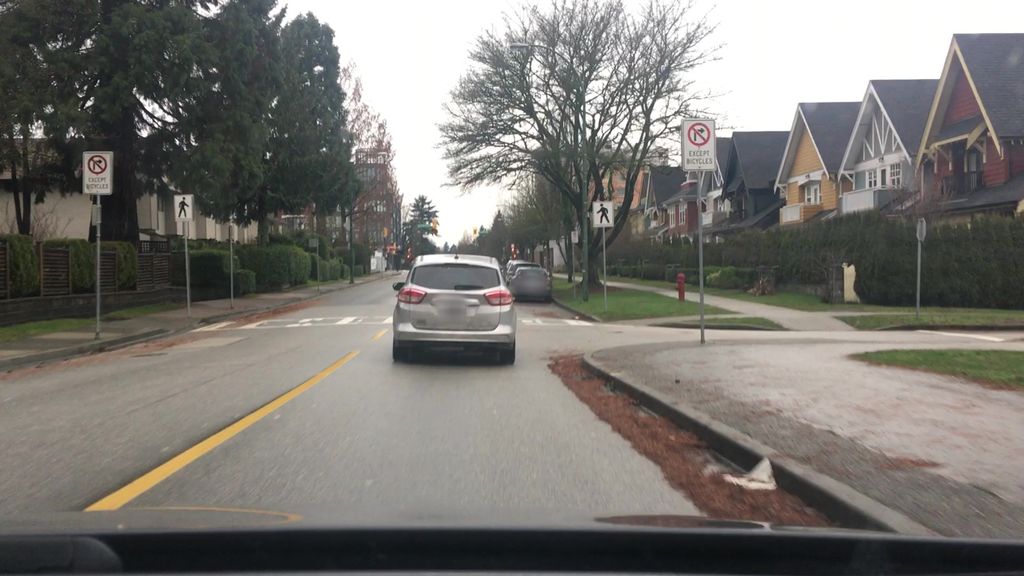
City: vancouver